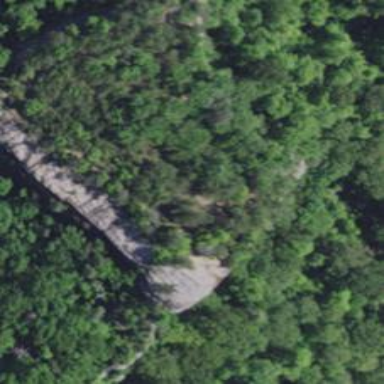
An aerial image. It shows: Landscape dominated by bare rock.